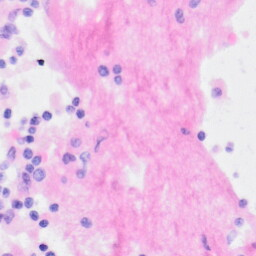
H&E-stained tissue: Kidney